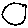
Label: circle